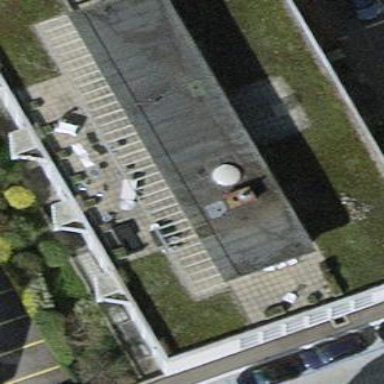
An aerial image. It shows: University building.